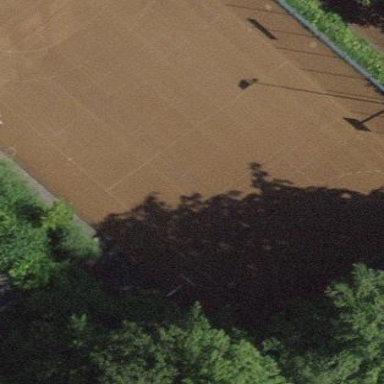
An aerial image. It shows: Multi-sport pitch with tartan surface for leisure activities.